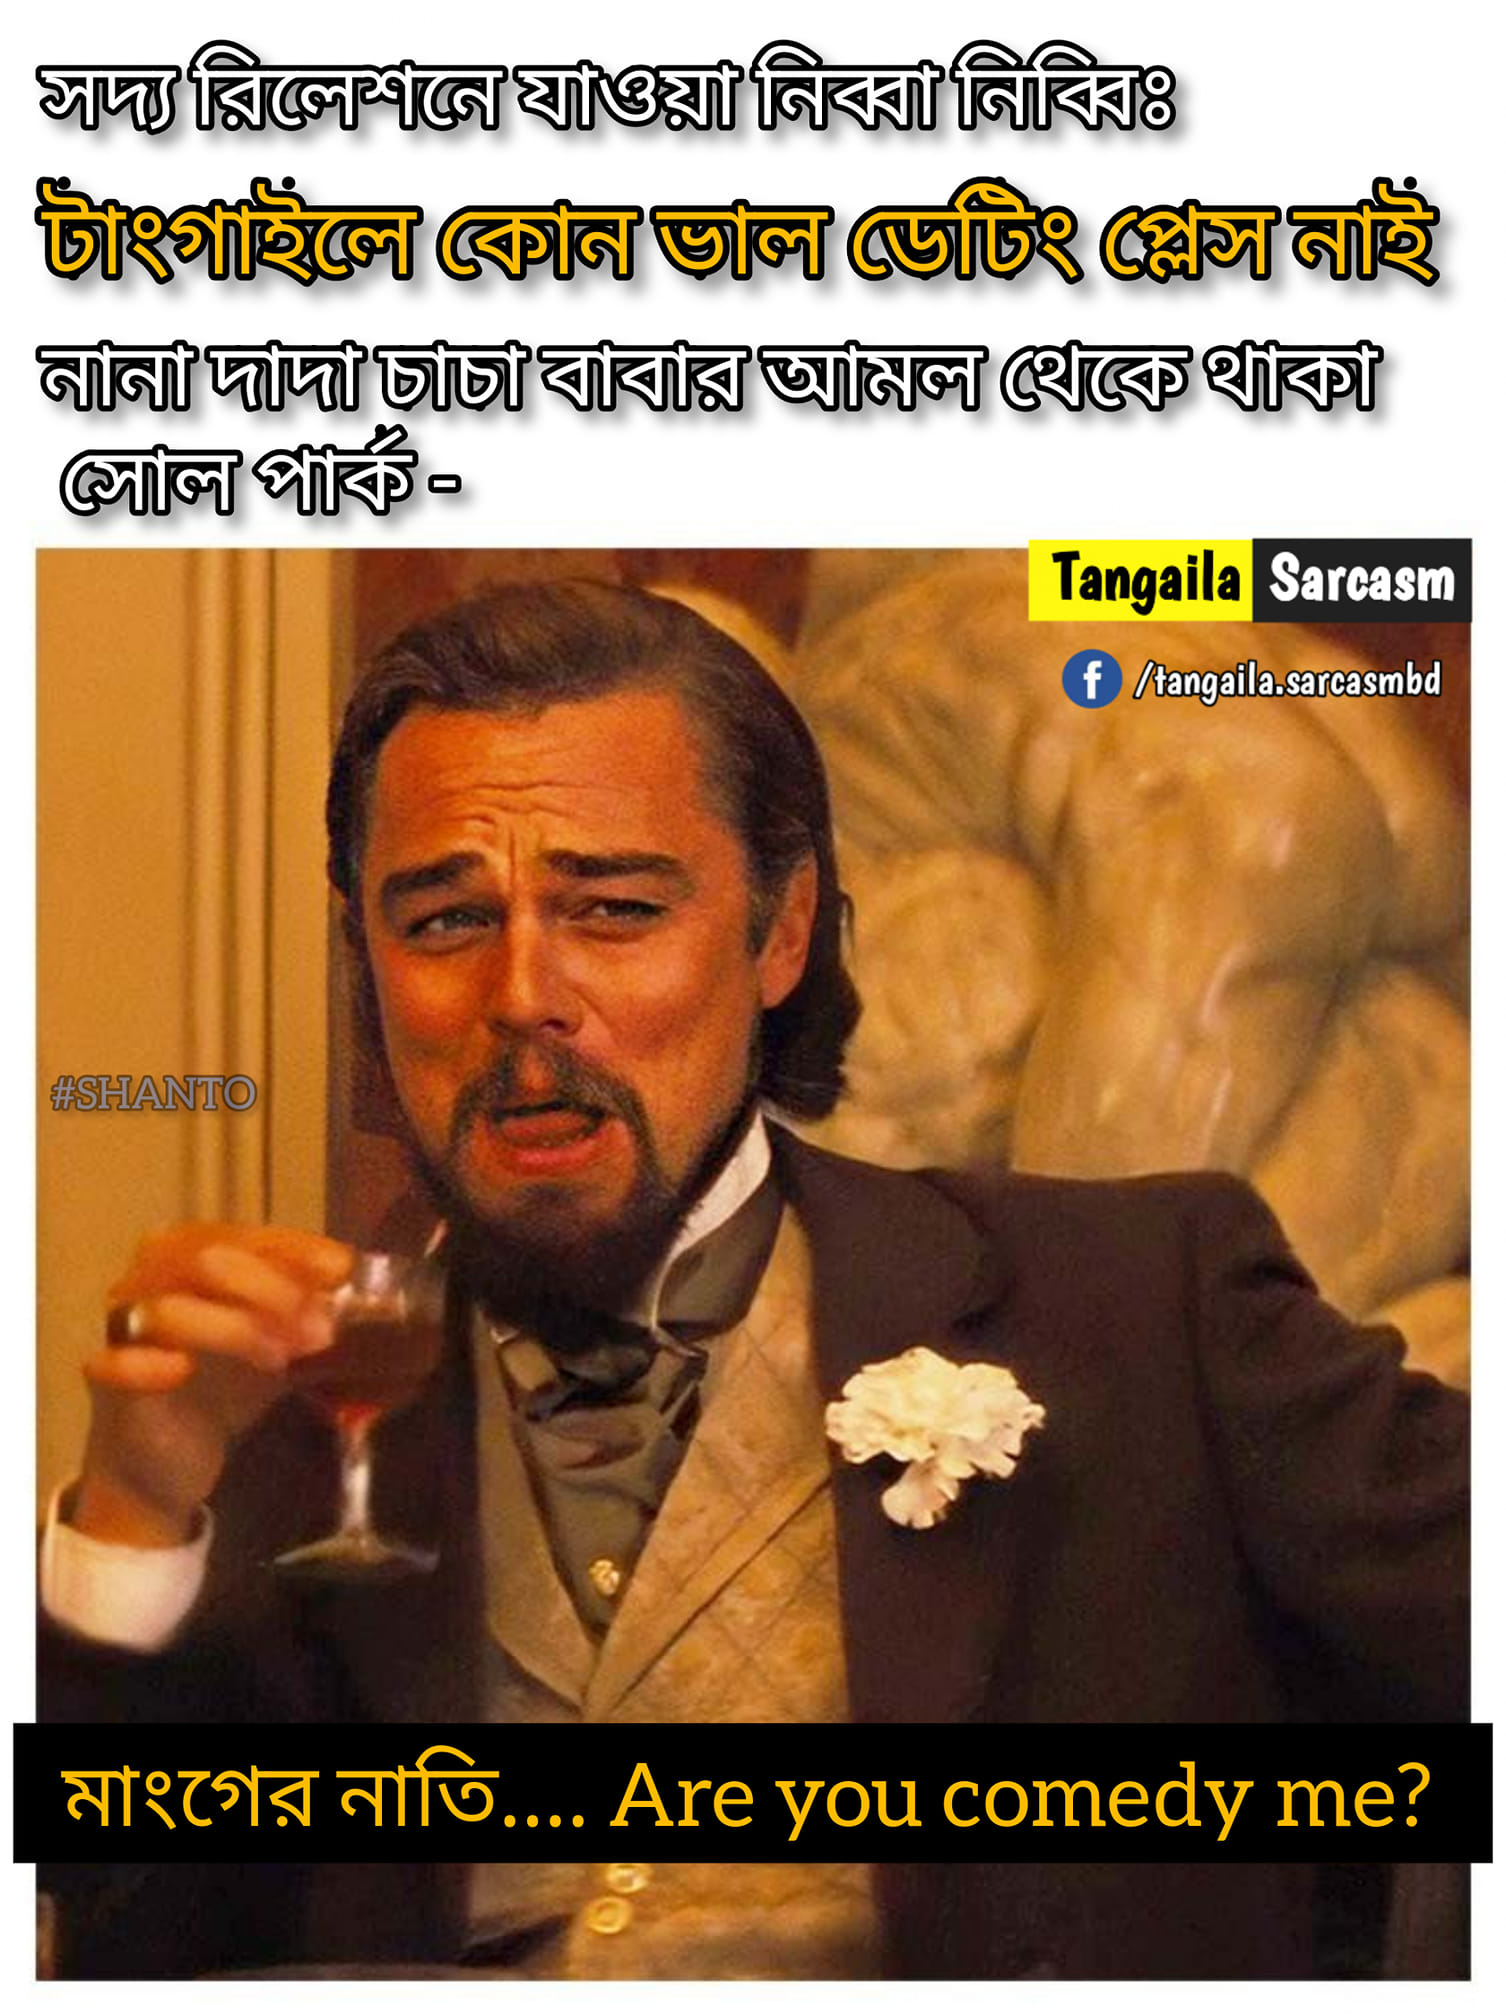
Caption: সদ্য রিলেশনে যাওয়া নিব্বা নিব্বিঃ   টাংগাইলে কোন ভাল ডেটিং প্লেস নাই   নানা দাদা চাচা বাবার আমল থেকে থাকা সোল পার্ক -   মাংগের নাতি...... Are you comedy me ?
Label: non-hate